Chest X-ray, PA view. Patient: 25 years old, sex F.
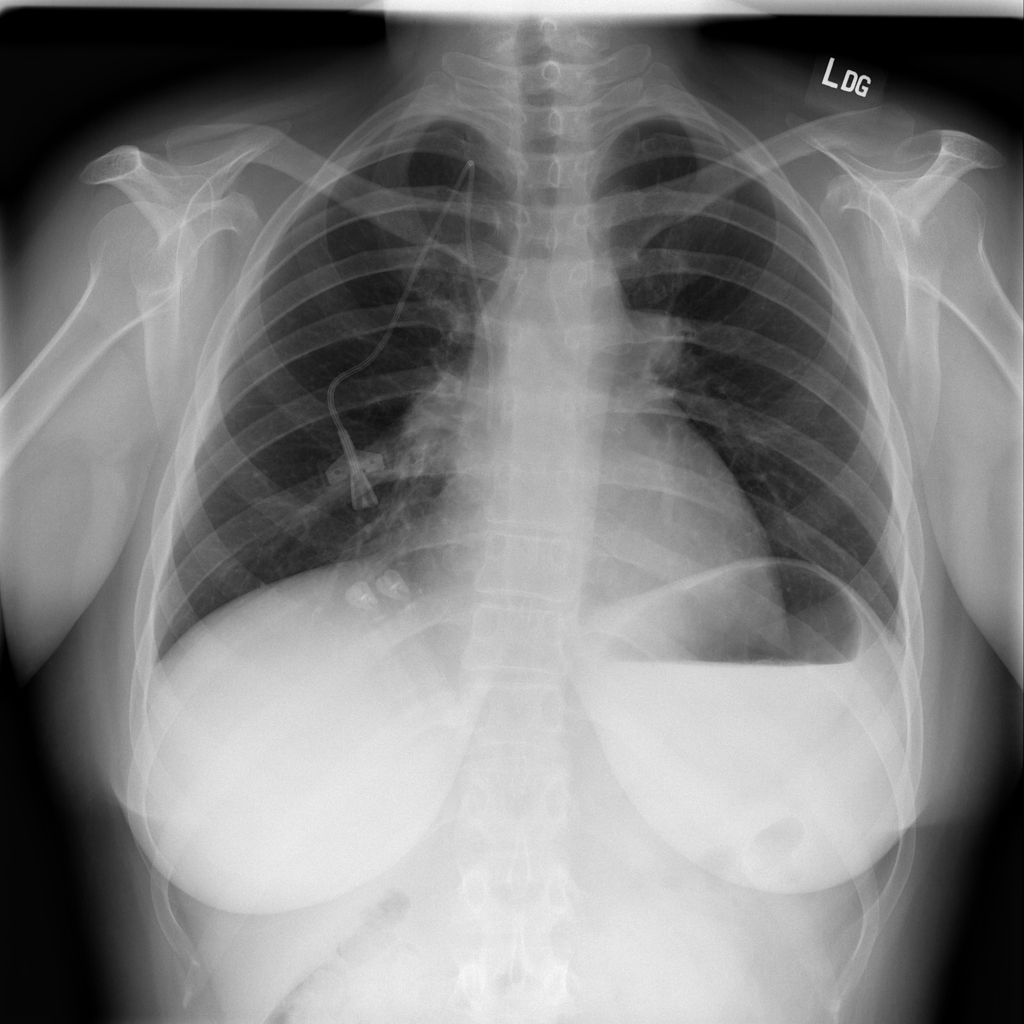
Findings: No Finding